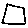
Label: square